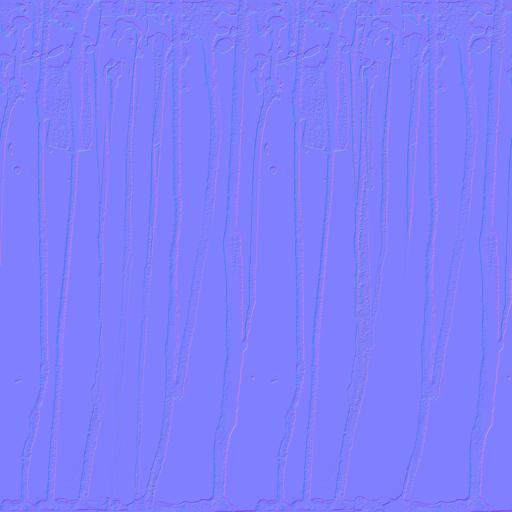
imperfection imperfections stains surface water